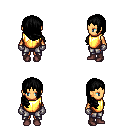
a pixel art fantasy rpg character, female body template, human, tanned skin, gold chest armor, metal pants, black right-swept hairstyle, metal gloves, maroon shoes, four views (front, back, left, right), 2x2 character sprite sheet, small pixel art, hard edges, no anti-aliasing